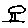
Label: tree